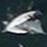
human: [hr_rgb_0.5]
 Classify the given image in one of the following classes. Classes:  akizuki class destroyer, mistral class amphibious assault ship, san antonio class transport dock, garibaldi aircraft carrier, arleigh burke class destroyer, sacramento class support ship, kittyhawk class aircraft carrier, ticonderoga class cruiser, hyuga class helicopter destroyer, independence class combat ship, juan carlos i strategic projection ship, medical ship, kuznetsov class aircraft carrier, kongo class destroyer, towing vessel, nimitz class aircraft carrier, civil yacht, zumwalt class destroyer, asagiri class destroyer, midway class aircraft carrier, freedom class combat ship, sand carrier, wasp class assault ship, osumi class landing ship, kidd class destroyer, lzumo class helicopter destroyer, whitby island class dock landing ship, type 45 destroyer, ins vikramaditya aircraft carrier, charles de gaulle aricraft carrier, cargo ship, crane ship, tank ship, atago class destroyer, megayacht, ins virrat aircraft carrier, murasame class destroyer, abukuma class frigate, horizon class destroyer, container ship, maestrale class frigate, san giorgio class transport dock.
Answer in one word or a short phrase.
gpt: Civil yacht